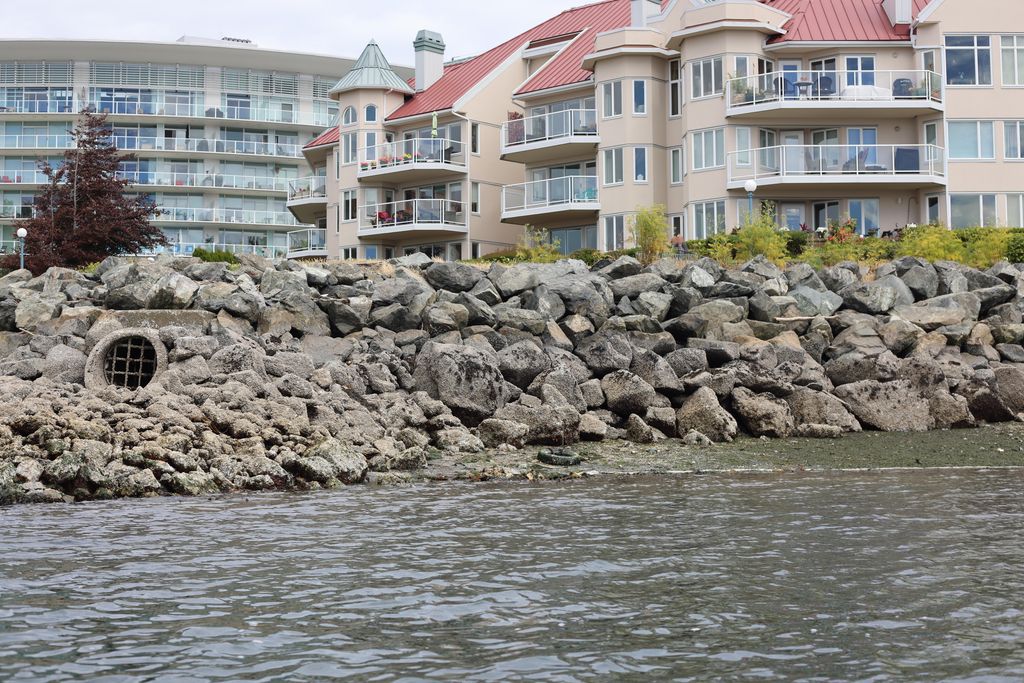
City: victoria